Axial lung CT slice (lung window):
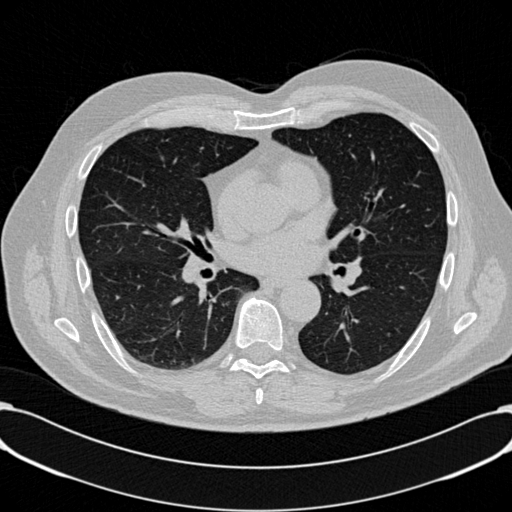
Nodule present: no